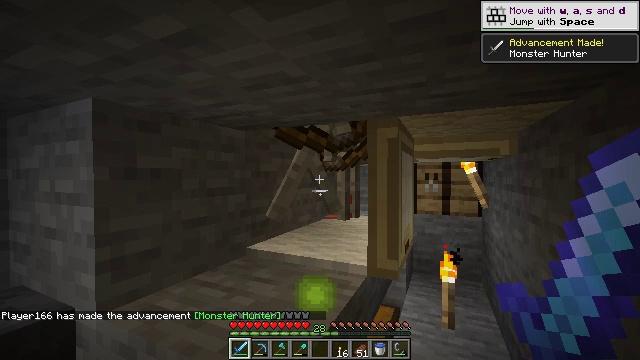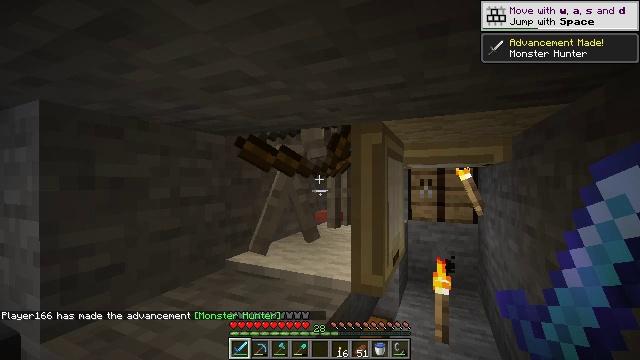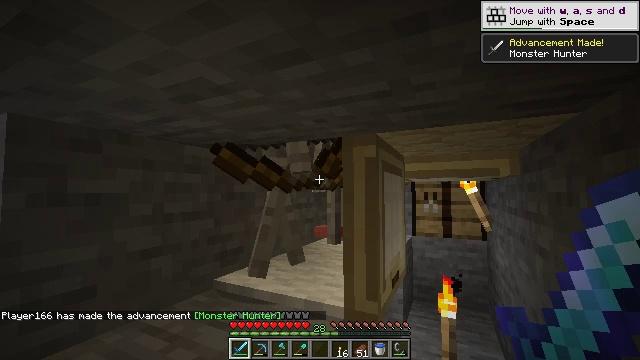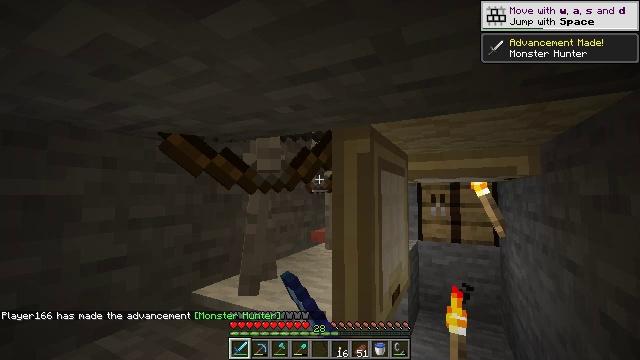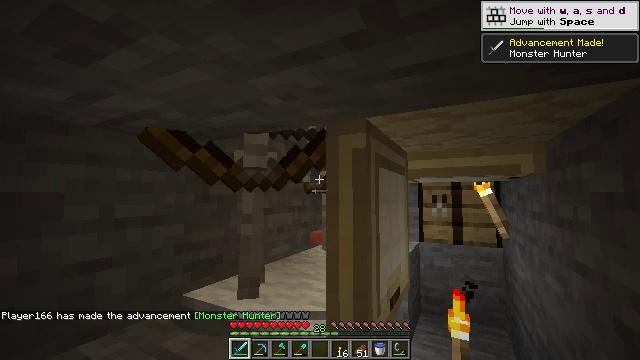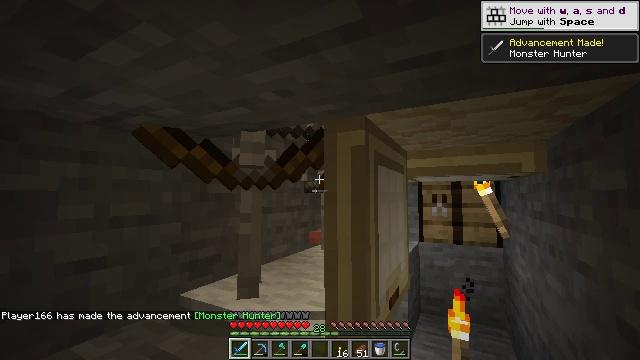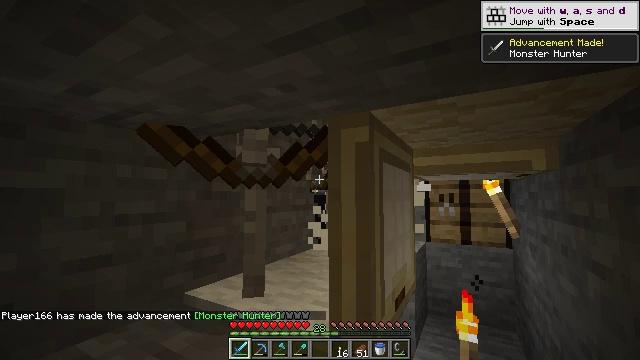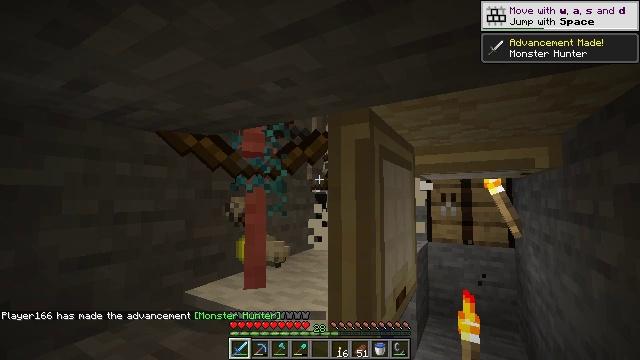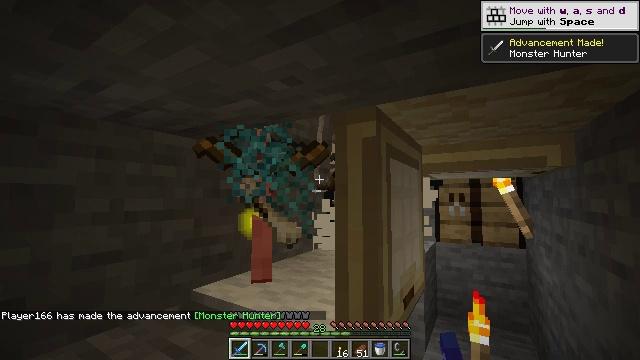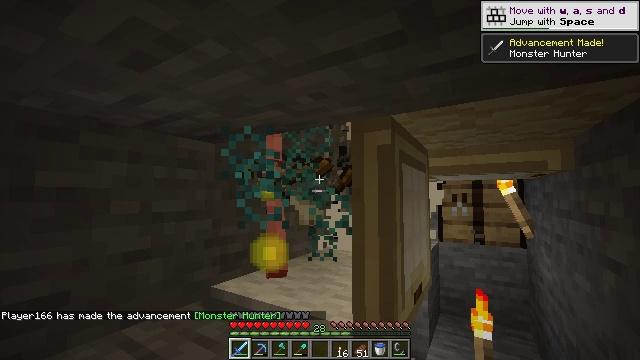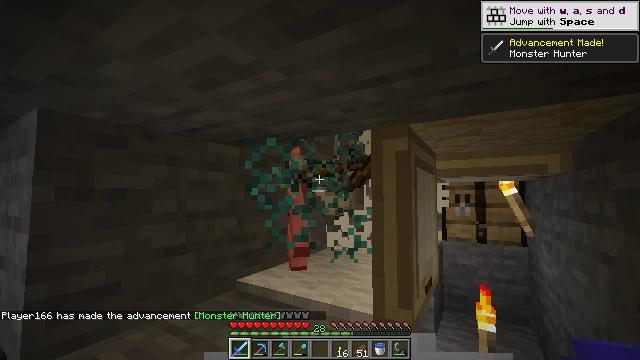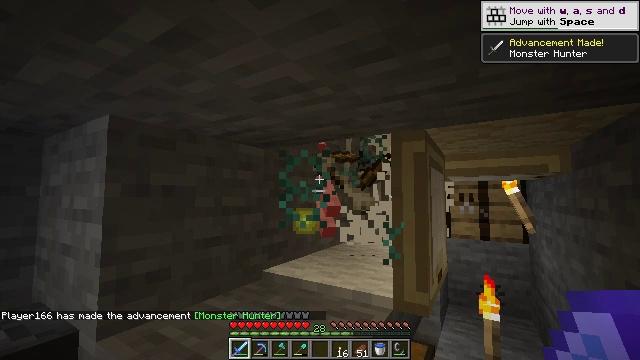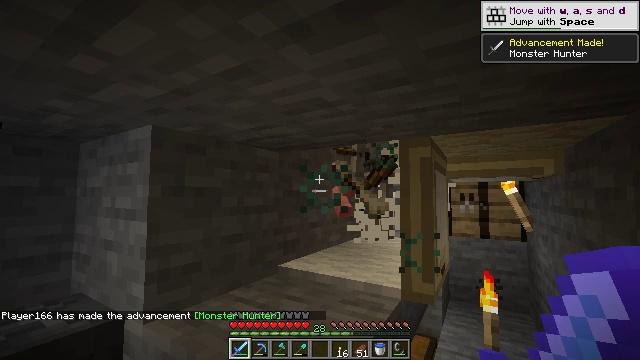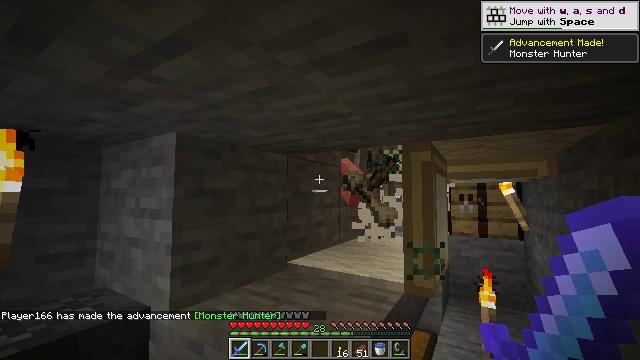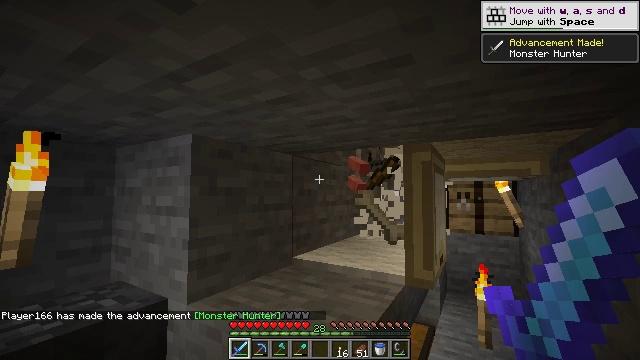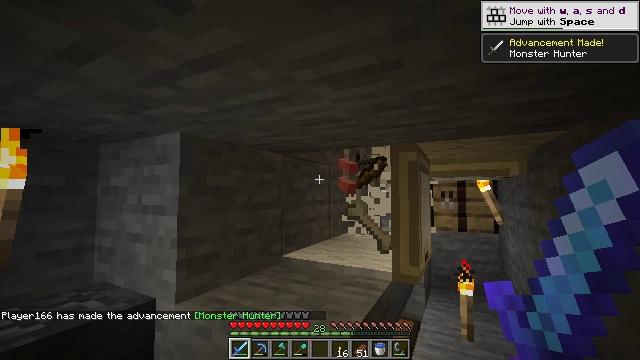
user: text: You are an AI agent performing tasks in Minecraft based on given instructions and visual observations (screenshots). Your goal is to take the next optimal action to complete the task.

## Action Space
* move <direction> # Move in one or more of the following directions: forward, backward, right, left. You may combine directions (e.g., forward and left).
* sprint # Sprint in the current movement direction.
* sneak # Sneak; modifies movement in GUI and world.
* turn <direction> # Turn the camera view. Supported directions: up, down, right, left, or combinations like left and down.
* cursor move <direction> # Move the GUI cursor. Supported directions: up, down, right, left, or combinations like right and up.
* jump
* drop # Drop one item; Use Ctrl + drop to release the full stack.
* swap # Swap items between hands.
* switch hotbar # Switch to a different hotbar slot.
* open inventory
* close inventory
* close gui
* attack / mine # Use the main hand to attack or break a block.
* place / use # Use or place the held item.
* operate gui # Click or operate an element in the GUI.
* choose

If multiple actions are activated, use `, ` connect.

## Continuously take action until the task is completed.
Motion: motion action
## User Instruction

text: Fight a skeleton.
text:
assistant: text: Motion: move forward and move right, turn up
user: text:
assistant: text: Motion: move forward, turn left and up, attack / mine
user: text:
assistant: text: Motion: turn left, attack / mine
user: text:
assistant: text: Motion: attack / mine
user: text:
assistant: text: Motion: no_op
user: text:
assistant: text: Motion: turn left
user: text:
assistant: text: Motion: no_op
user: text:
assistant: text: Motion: move back and move left, turn left
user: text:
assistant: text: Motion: move back and move left
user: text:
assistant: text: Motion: move back and move left
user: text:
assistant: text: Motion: move back and move left
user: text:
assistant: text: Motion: move back
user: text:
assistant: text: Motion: no_op
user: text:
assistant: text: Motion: no_op
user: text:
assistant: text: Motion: turn right
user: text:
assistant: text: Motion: turn right
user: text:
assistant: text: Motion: move forward, turn right
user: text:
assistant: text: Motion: move forward, turn right
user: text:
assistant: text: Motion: move forward
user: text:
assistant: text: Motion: move forward
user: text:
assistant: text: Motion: no_op
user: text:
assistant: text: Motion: attack / mine
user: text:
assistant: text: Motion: attack / mine
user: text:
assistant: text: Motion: attack / mine
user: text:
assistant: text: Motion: attack / mine
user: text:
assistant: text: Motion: no_op
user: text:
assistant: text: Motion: no_op
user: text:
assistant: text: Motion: no_op
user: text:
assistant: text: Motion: no_op
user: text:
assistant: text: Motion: no_op